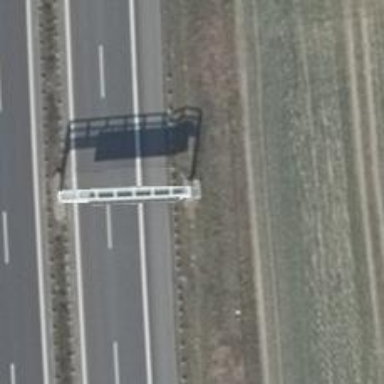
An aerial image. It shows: Gantry structure.